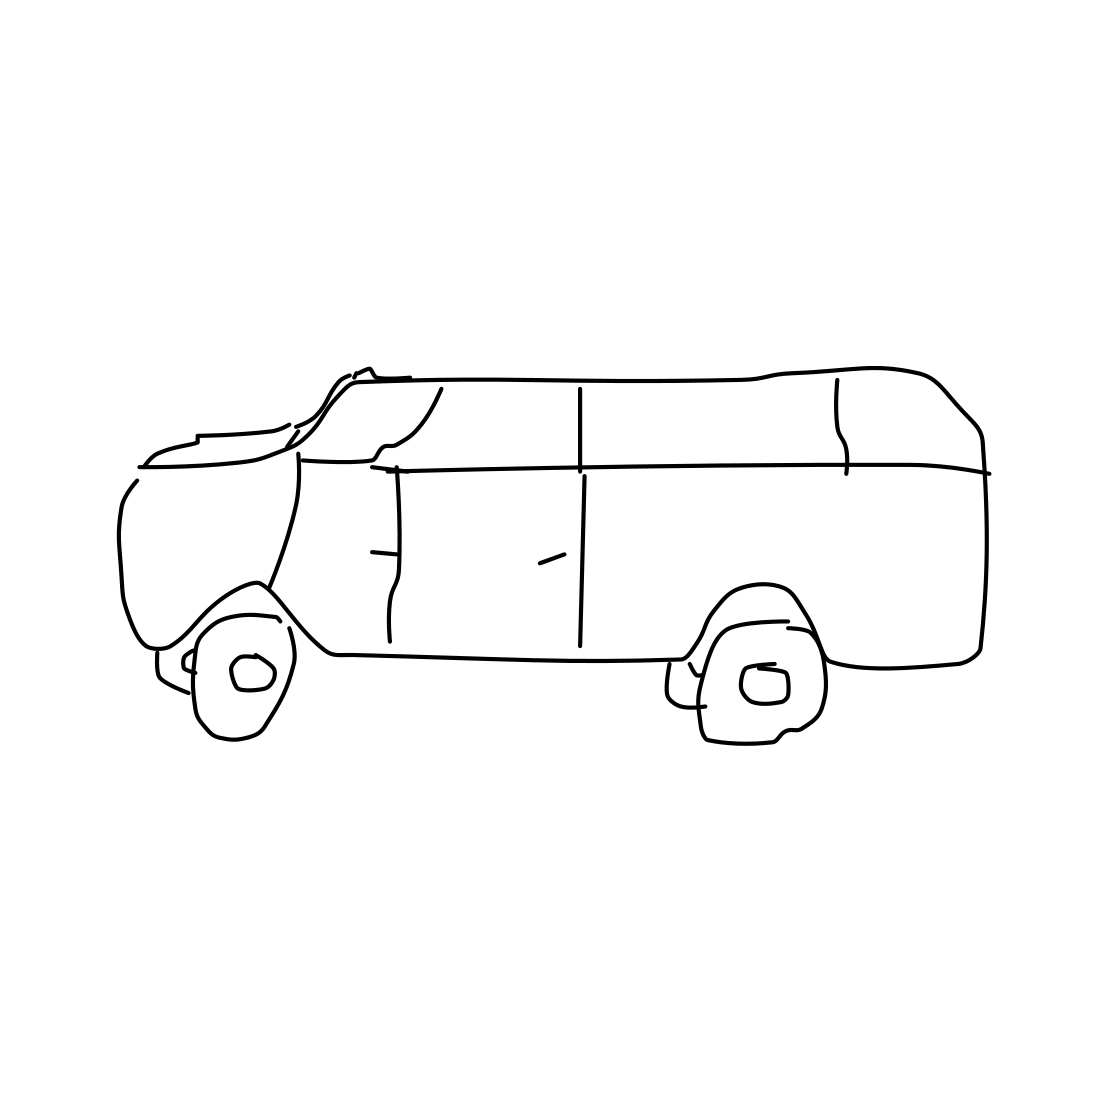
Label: van